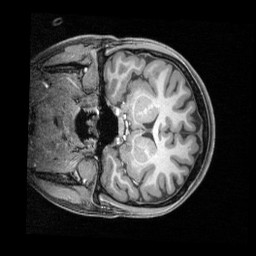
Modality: T1w
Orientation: coronal
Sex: female
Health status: ill
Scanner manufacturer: siemens
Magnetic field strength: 3 T
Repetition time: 2.4 s
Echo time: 0.00201 s